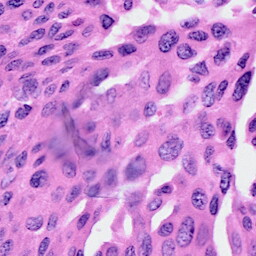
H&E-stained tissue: Cervix